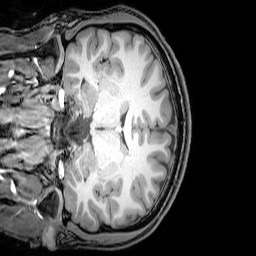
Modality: T1w
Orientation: coronal
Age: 20
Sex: male
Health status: healthy
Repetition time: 0.081 s
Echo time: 0.037 s